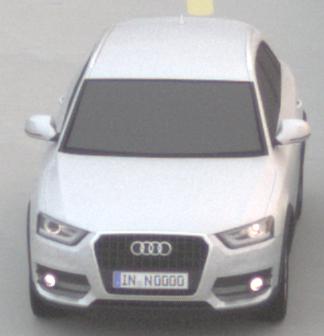
Make: Audi
Model: Q3 1.4 TFSI
Detailed model: Q3 (8U)
Model produced from: 2013/07
Model produced until: 2014/10
Doors: 5
Color: white
Road condition: dry road
Daytime: sunrise or sunset
Contrast: low contrast